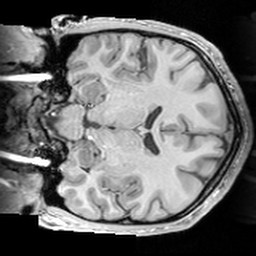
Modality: T1w
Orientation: coronal
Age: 20
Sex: male
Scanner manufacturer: siemens
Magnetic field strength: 3 T
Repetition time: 1.63 s
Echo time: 0.00311 s